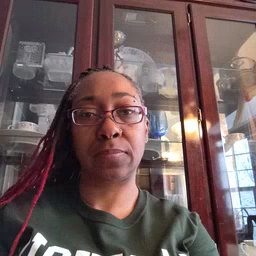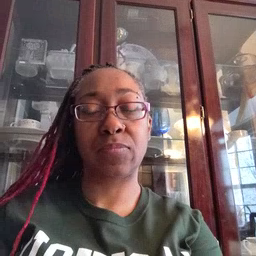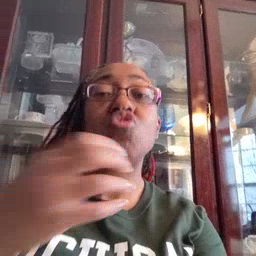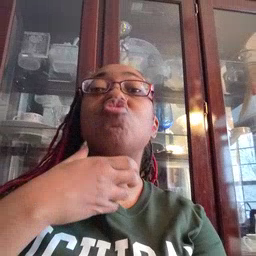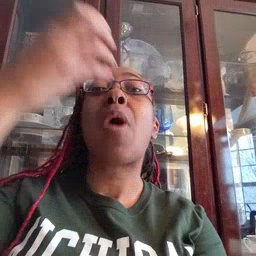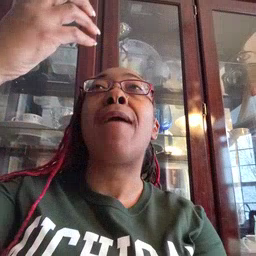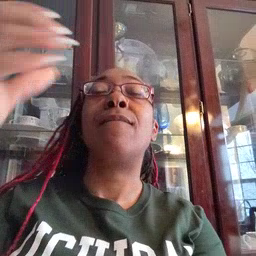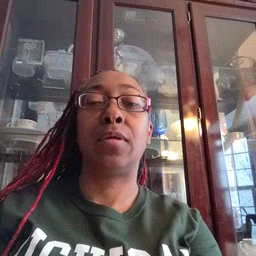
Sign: giraffe